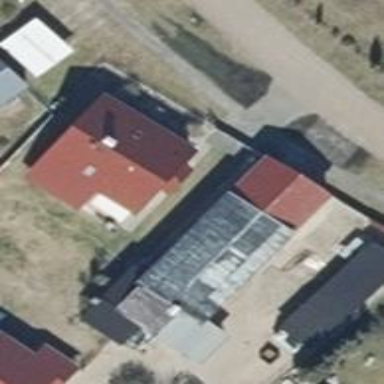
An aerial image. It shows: Building with ridged roof.